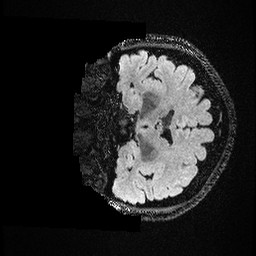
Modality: FLAIR
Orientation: coronal
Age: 50
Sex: female
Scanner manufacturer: ge
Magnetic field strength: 3 T
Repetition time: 4.802 s
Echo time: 0.1156 s